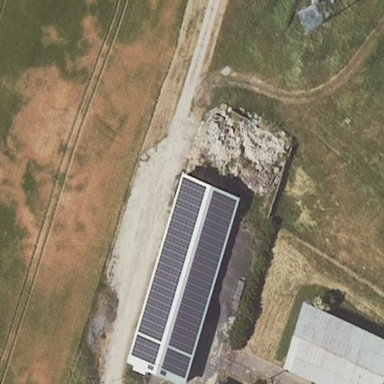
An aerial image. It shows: Farm auxiliary building.